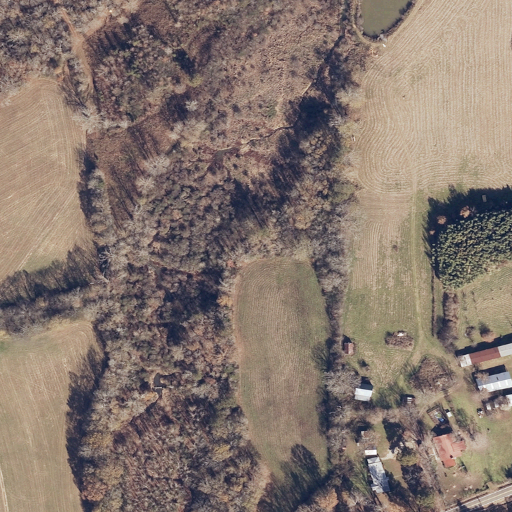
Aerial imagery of valley in Alabama named Bucks Valley containing pasture, deciduous forest, woody wetlands, mixed forest, open development, open water, and medium intensity development